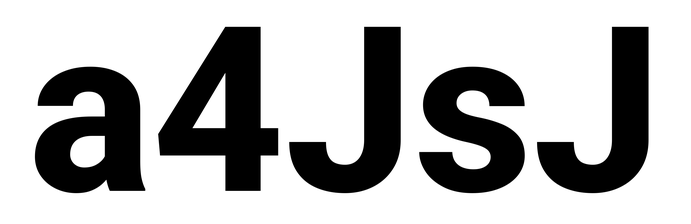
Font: Roboto_ExtraBold